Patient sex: F
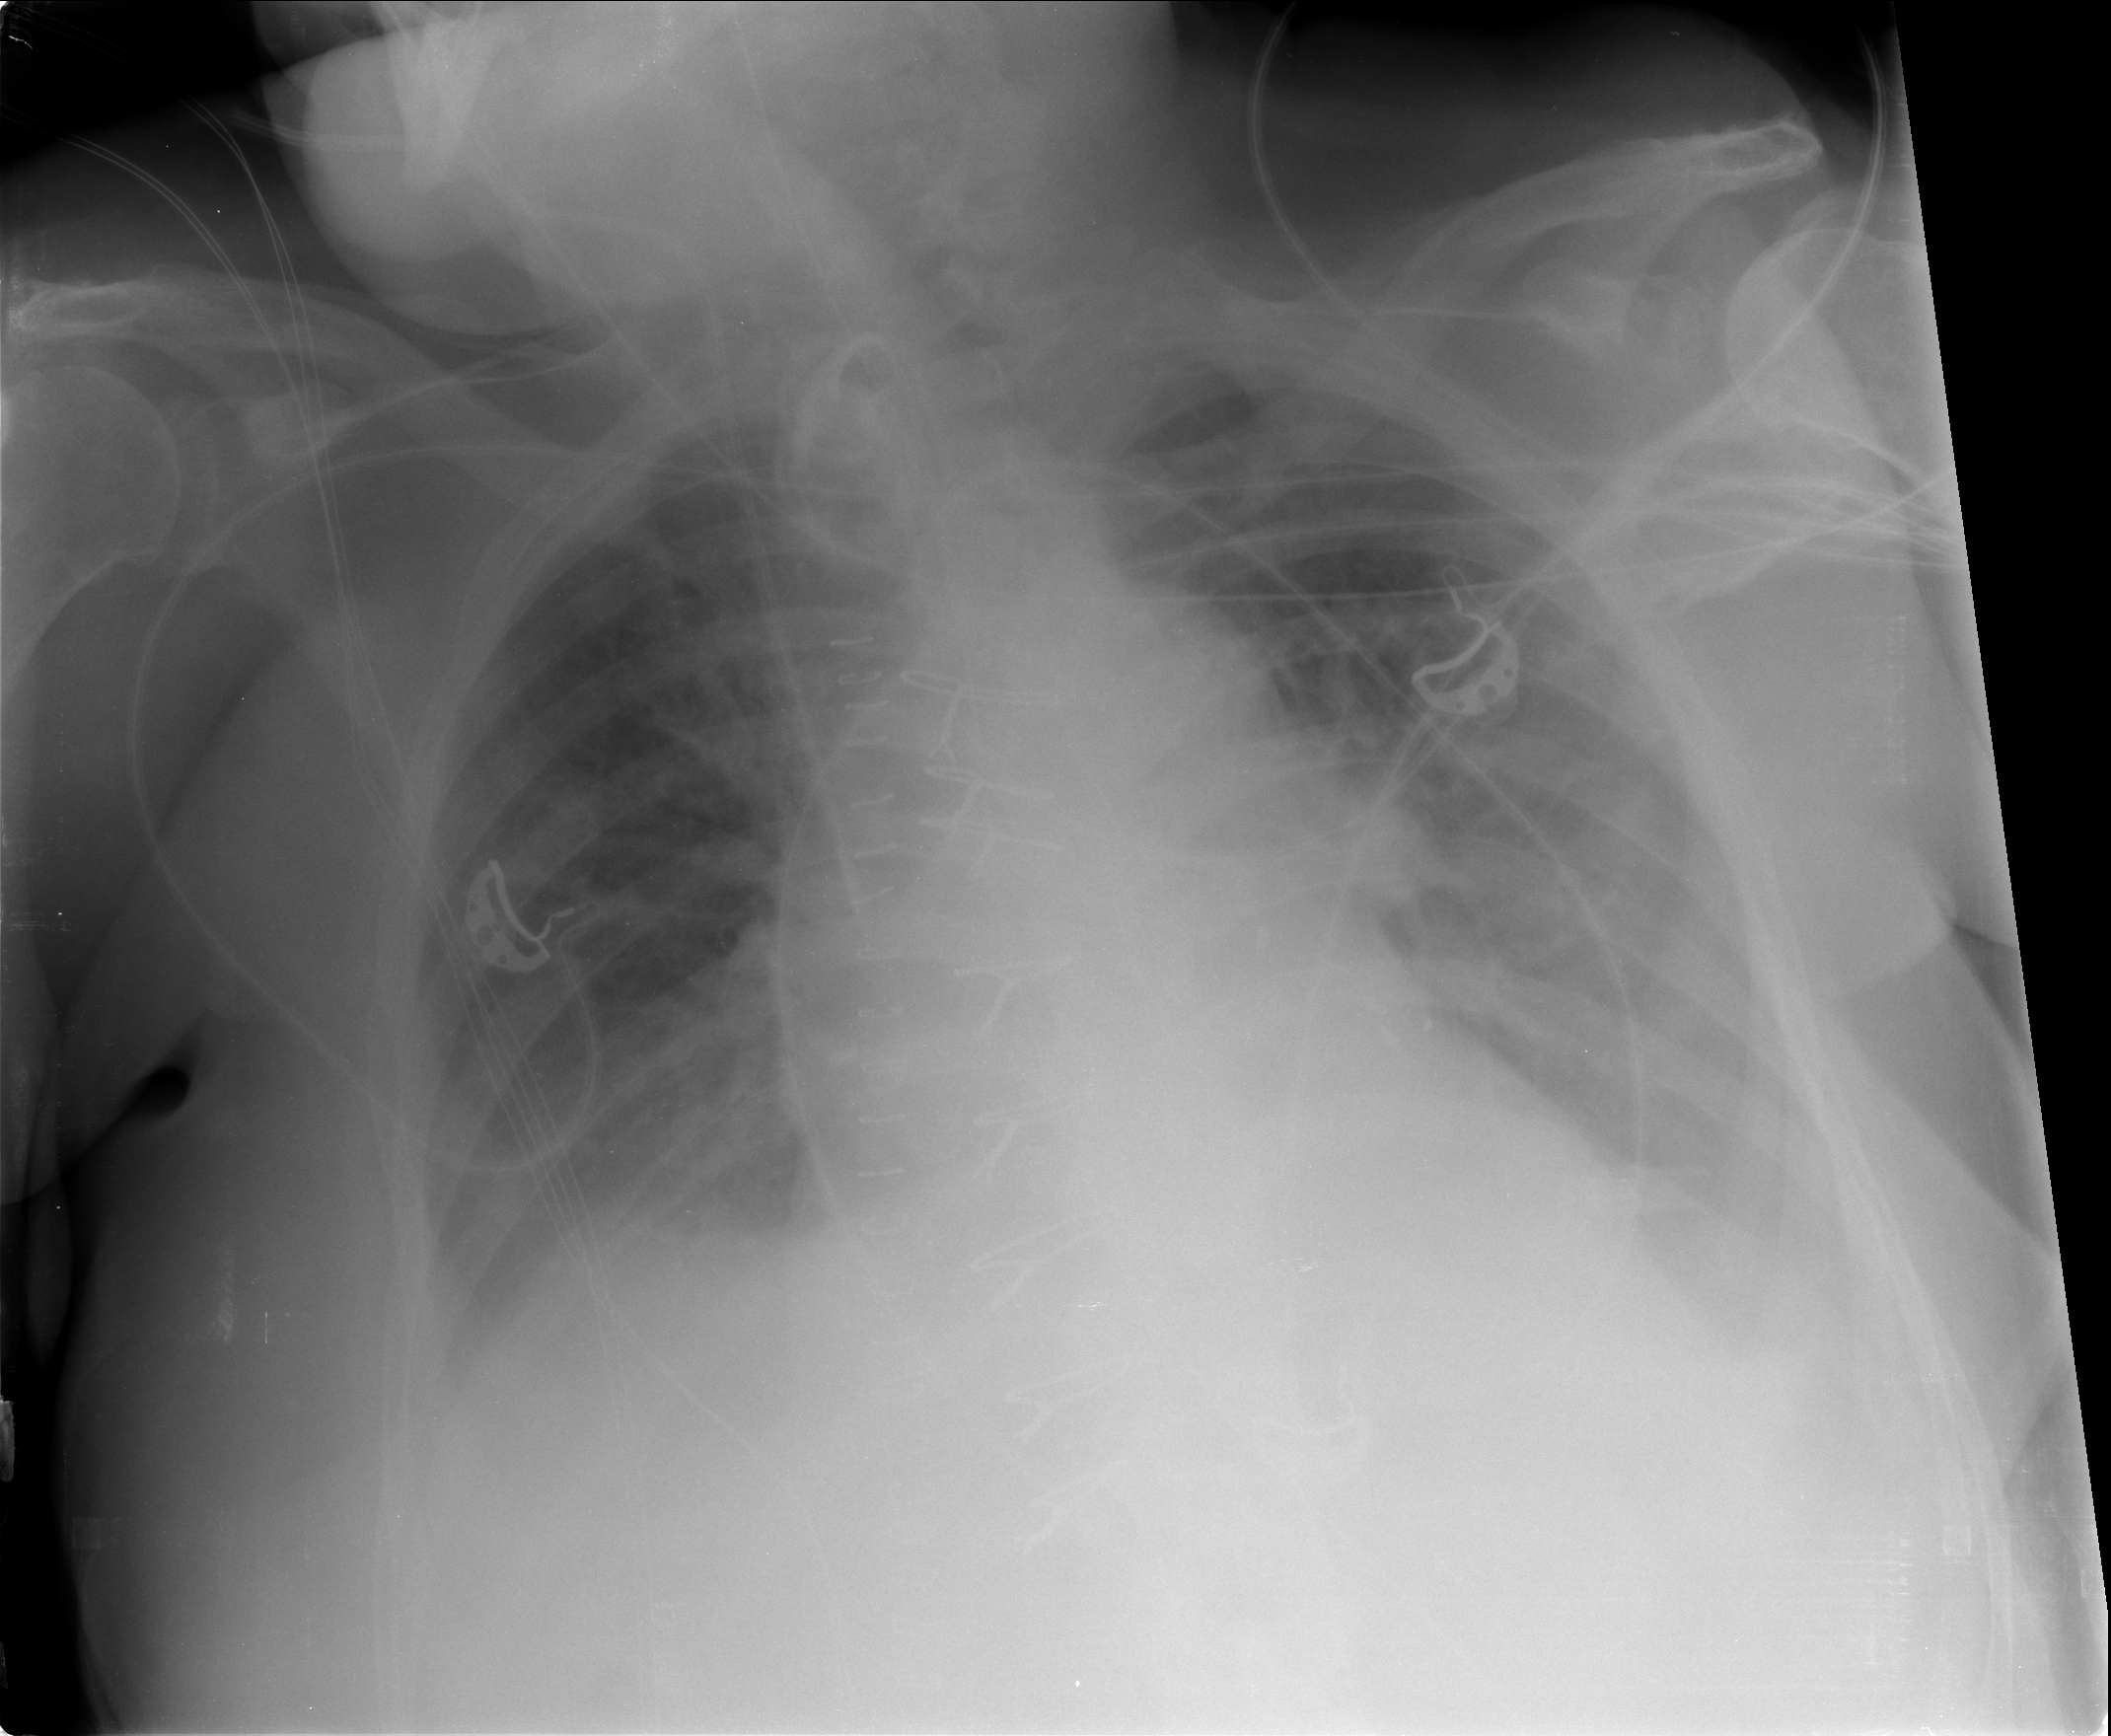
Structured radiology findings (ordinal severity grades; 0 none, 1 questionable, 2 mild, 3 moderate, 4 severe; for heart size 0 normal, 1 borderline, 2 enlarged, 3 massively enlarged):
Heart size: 0
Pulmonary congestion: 3
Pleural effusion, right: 2
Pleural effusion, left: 3
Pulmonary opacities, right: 0
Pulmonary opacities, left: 0
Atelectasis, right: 2
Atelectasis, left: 2